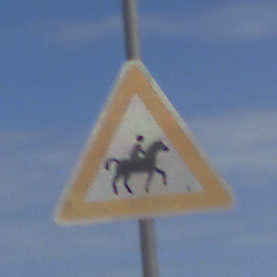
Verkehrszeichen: ReiterLinks
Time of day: Midday
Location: Outdoor (Nature)
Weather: PartlyCloudy
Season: NotSpecified
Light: Natural